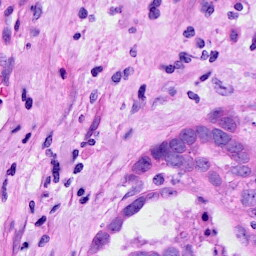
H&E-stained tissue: Ovarian